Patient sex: F
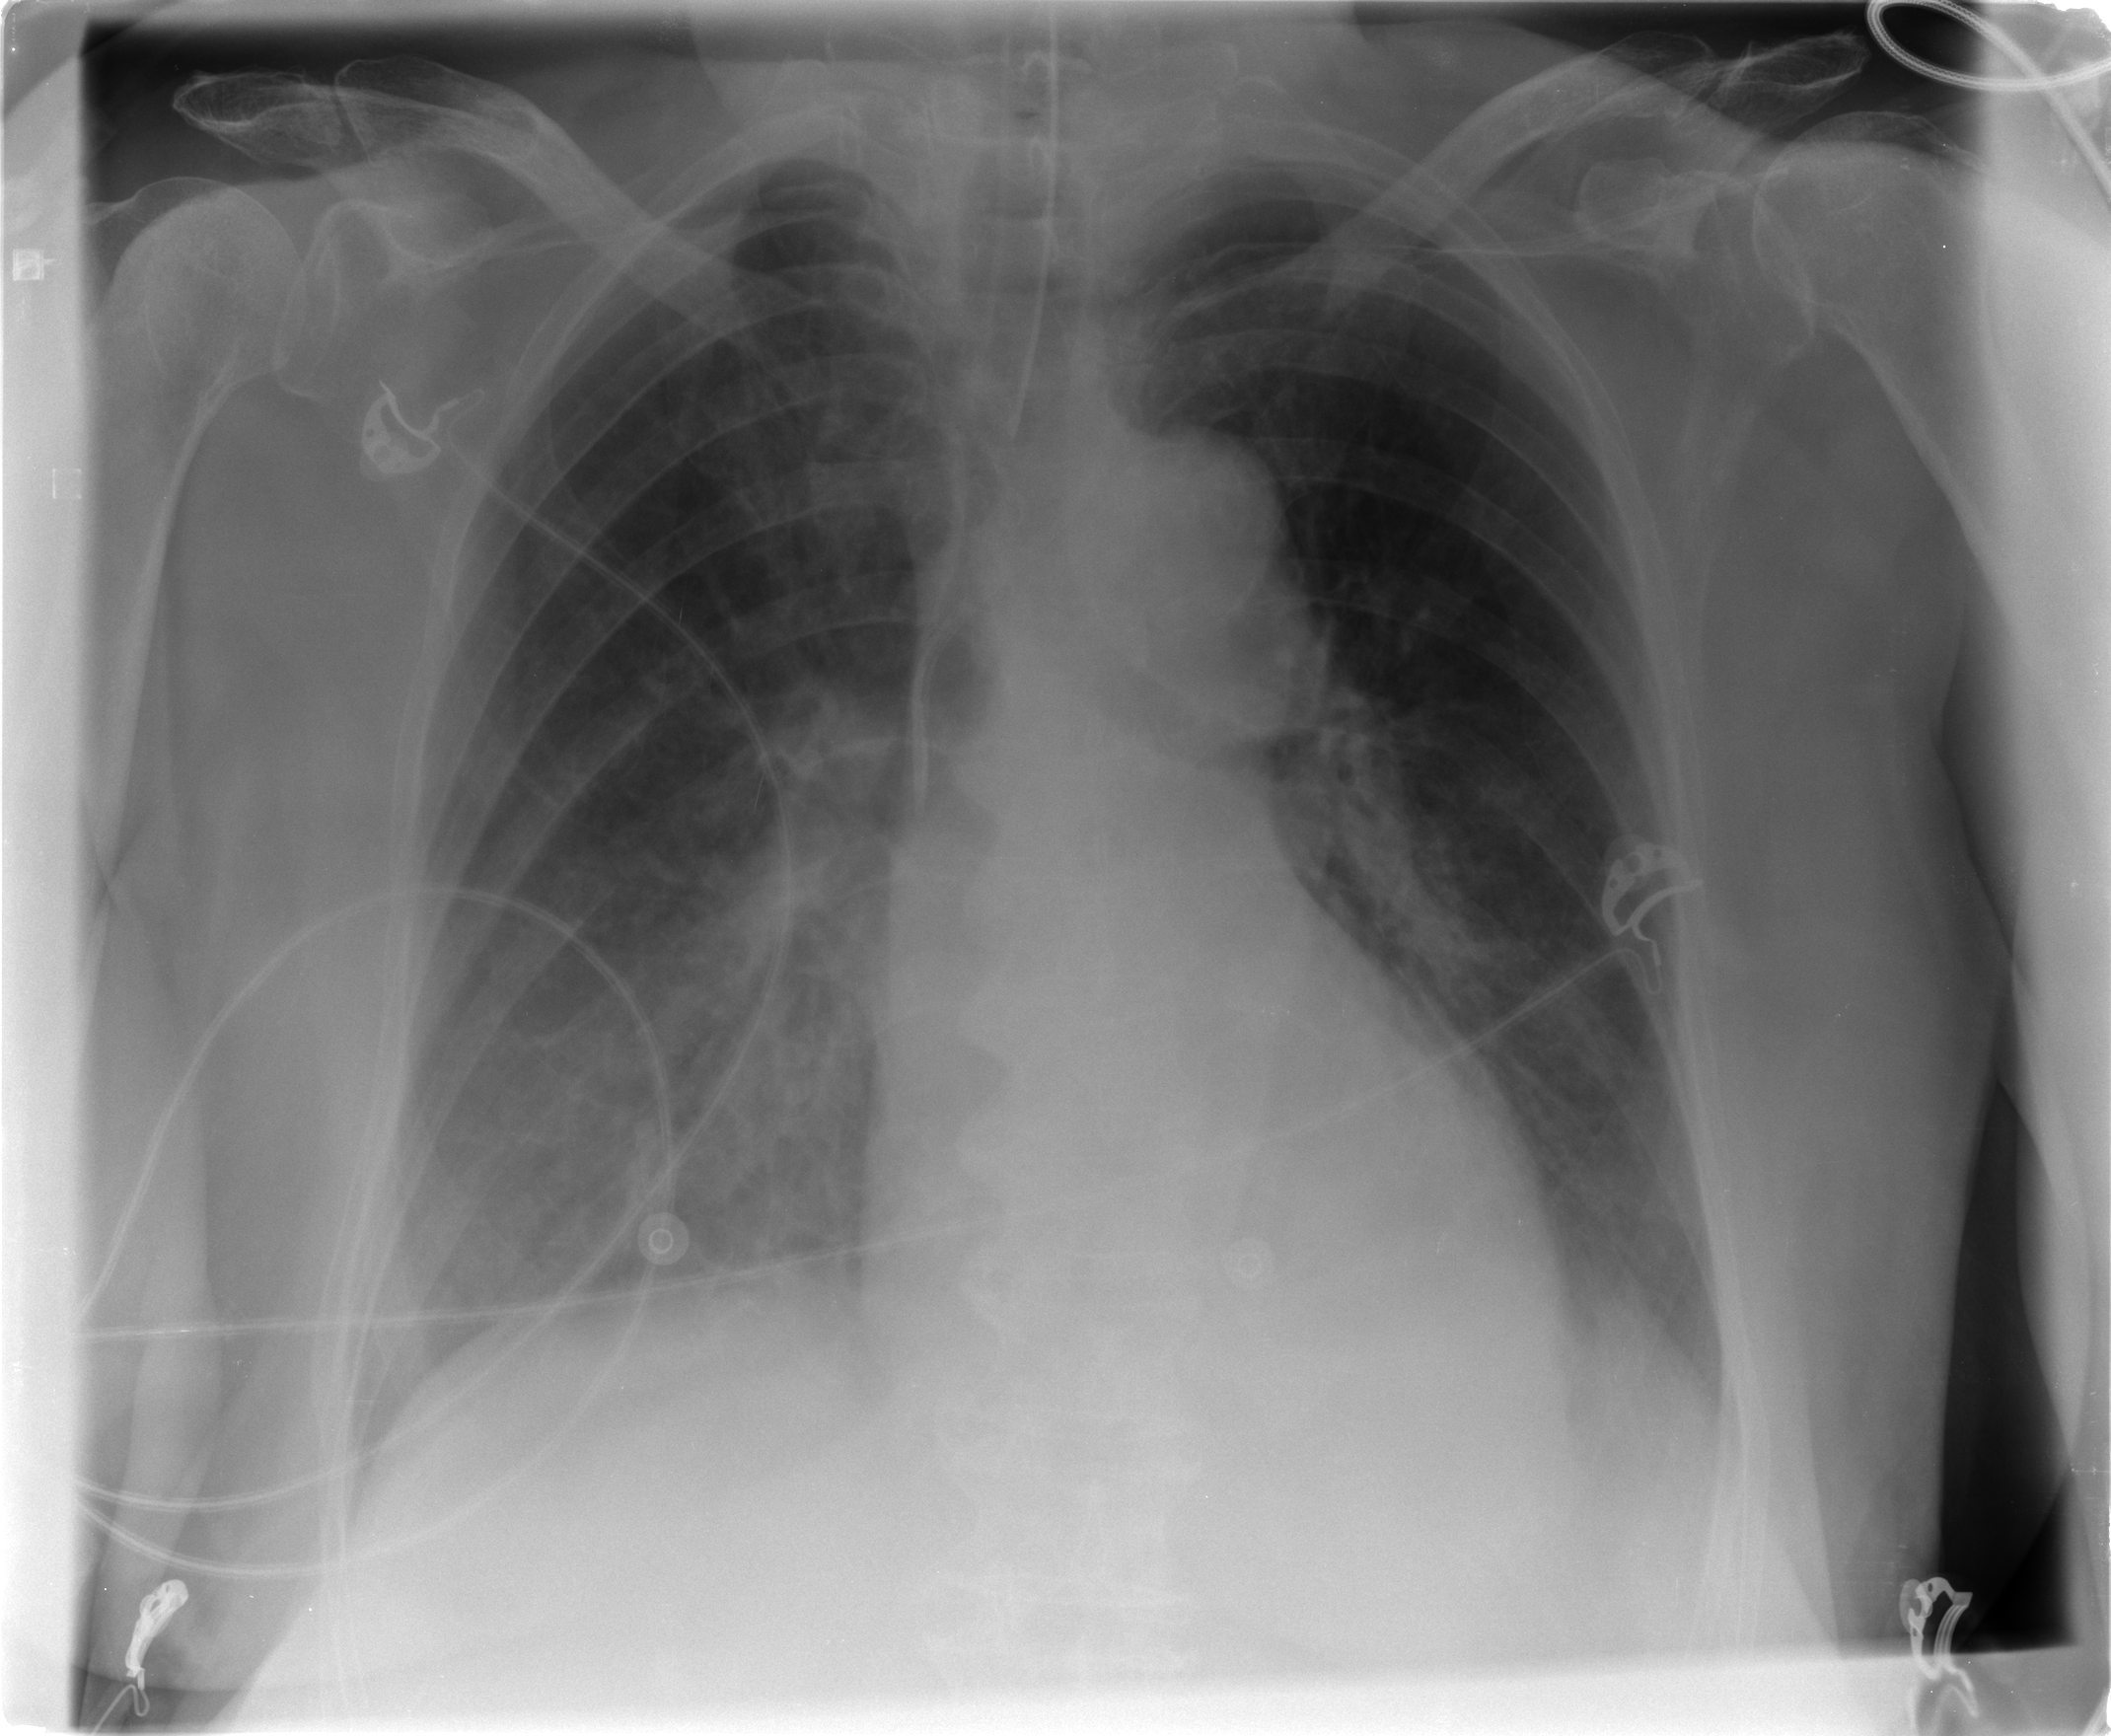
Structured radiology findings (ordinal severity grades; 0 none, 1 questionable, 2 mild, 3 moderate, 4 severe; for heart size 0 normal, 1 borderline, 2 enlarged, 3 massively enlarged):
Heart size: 0
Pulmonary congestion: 2
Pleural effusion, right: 0
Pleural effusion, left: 0
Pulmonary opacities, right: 0
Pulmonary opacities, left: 0
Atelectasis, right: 2
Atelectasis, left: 1